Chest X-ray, PA view. Patient: 22 years old, sex M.
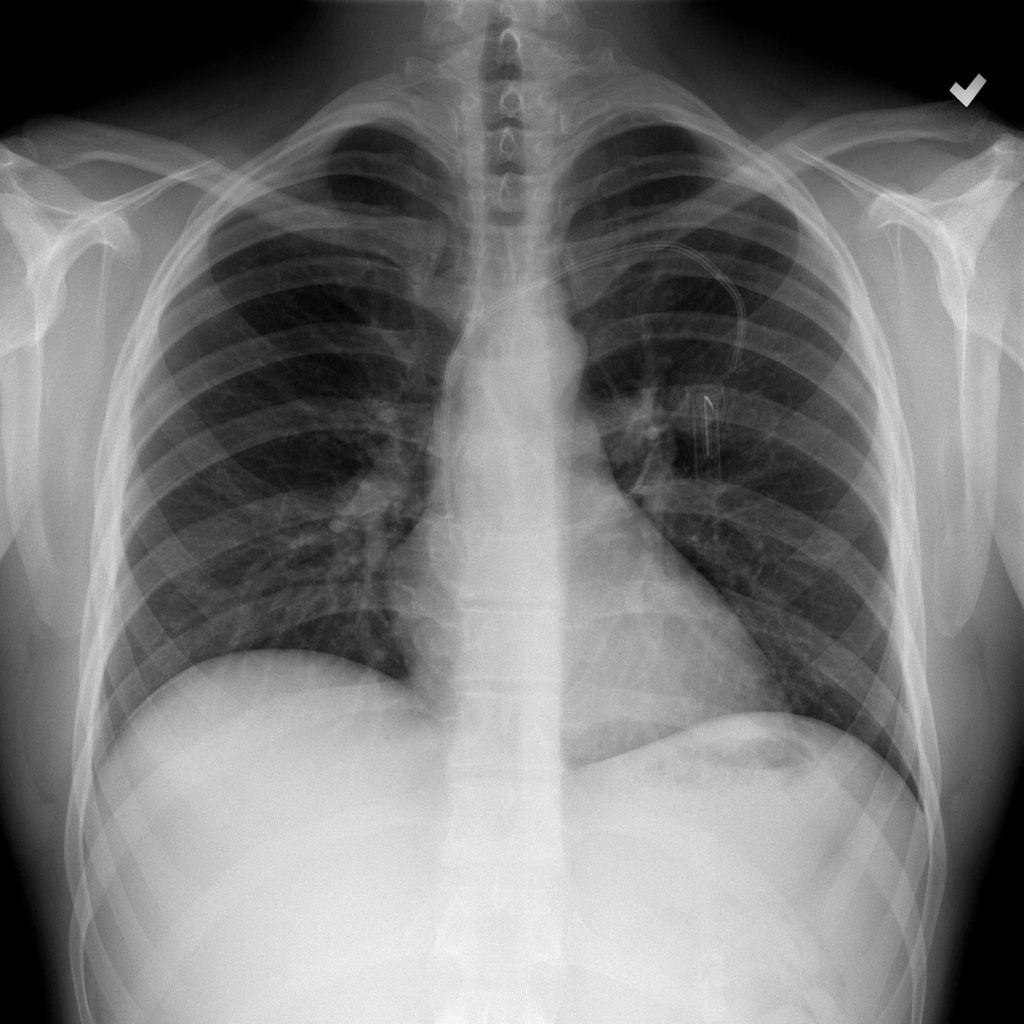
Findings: No Finding